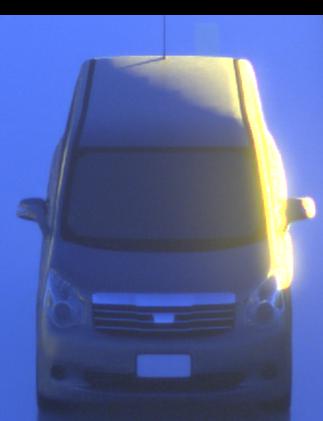
Make: Toyota
Model: Noah
Detailed model: Voxy R70G
Model produced from: 2007
Model produced until: 2013
Doors: 5
Color: gray
Road condition: wet road
Daytime: sunrise or sunset
Contrast: high contrast